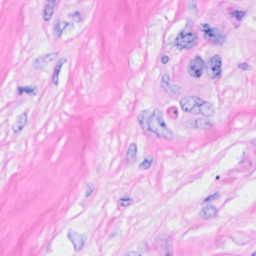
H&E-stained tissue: Breast